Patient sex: M
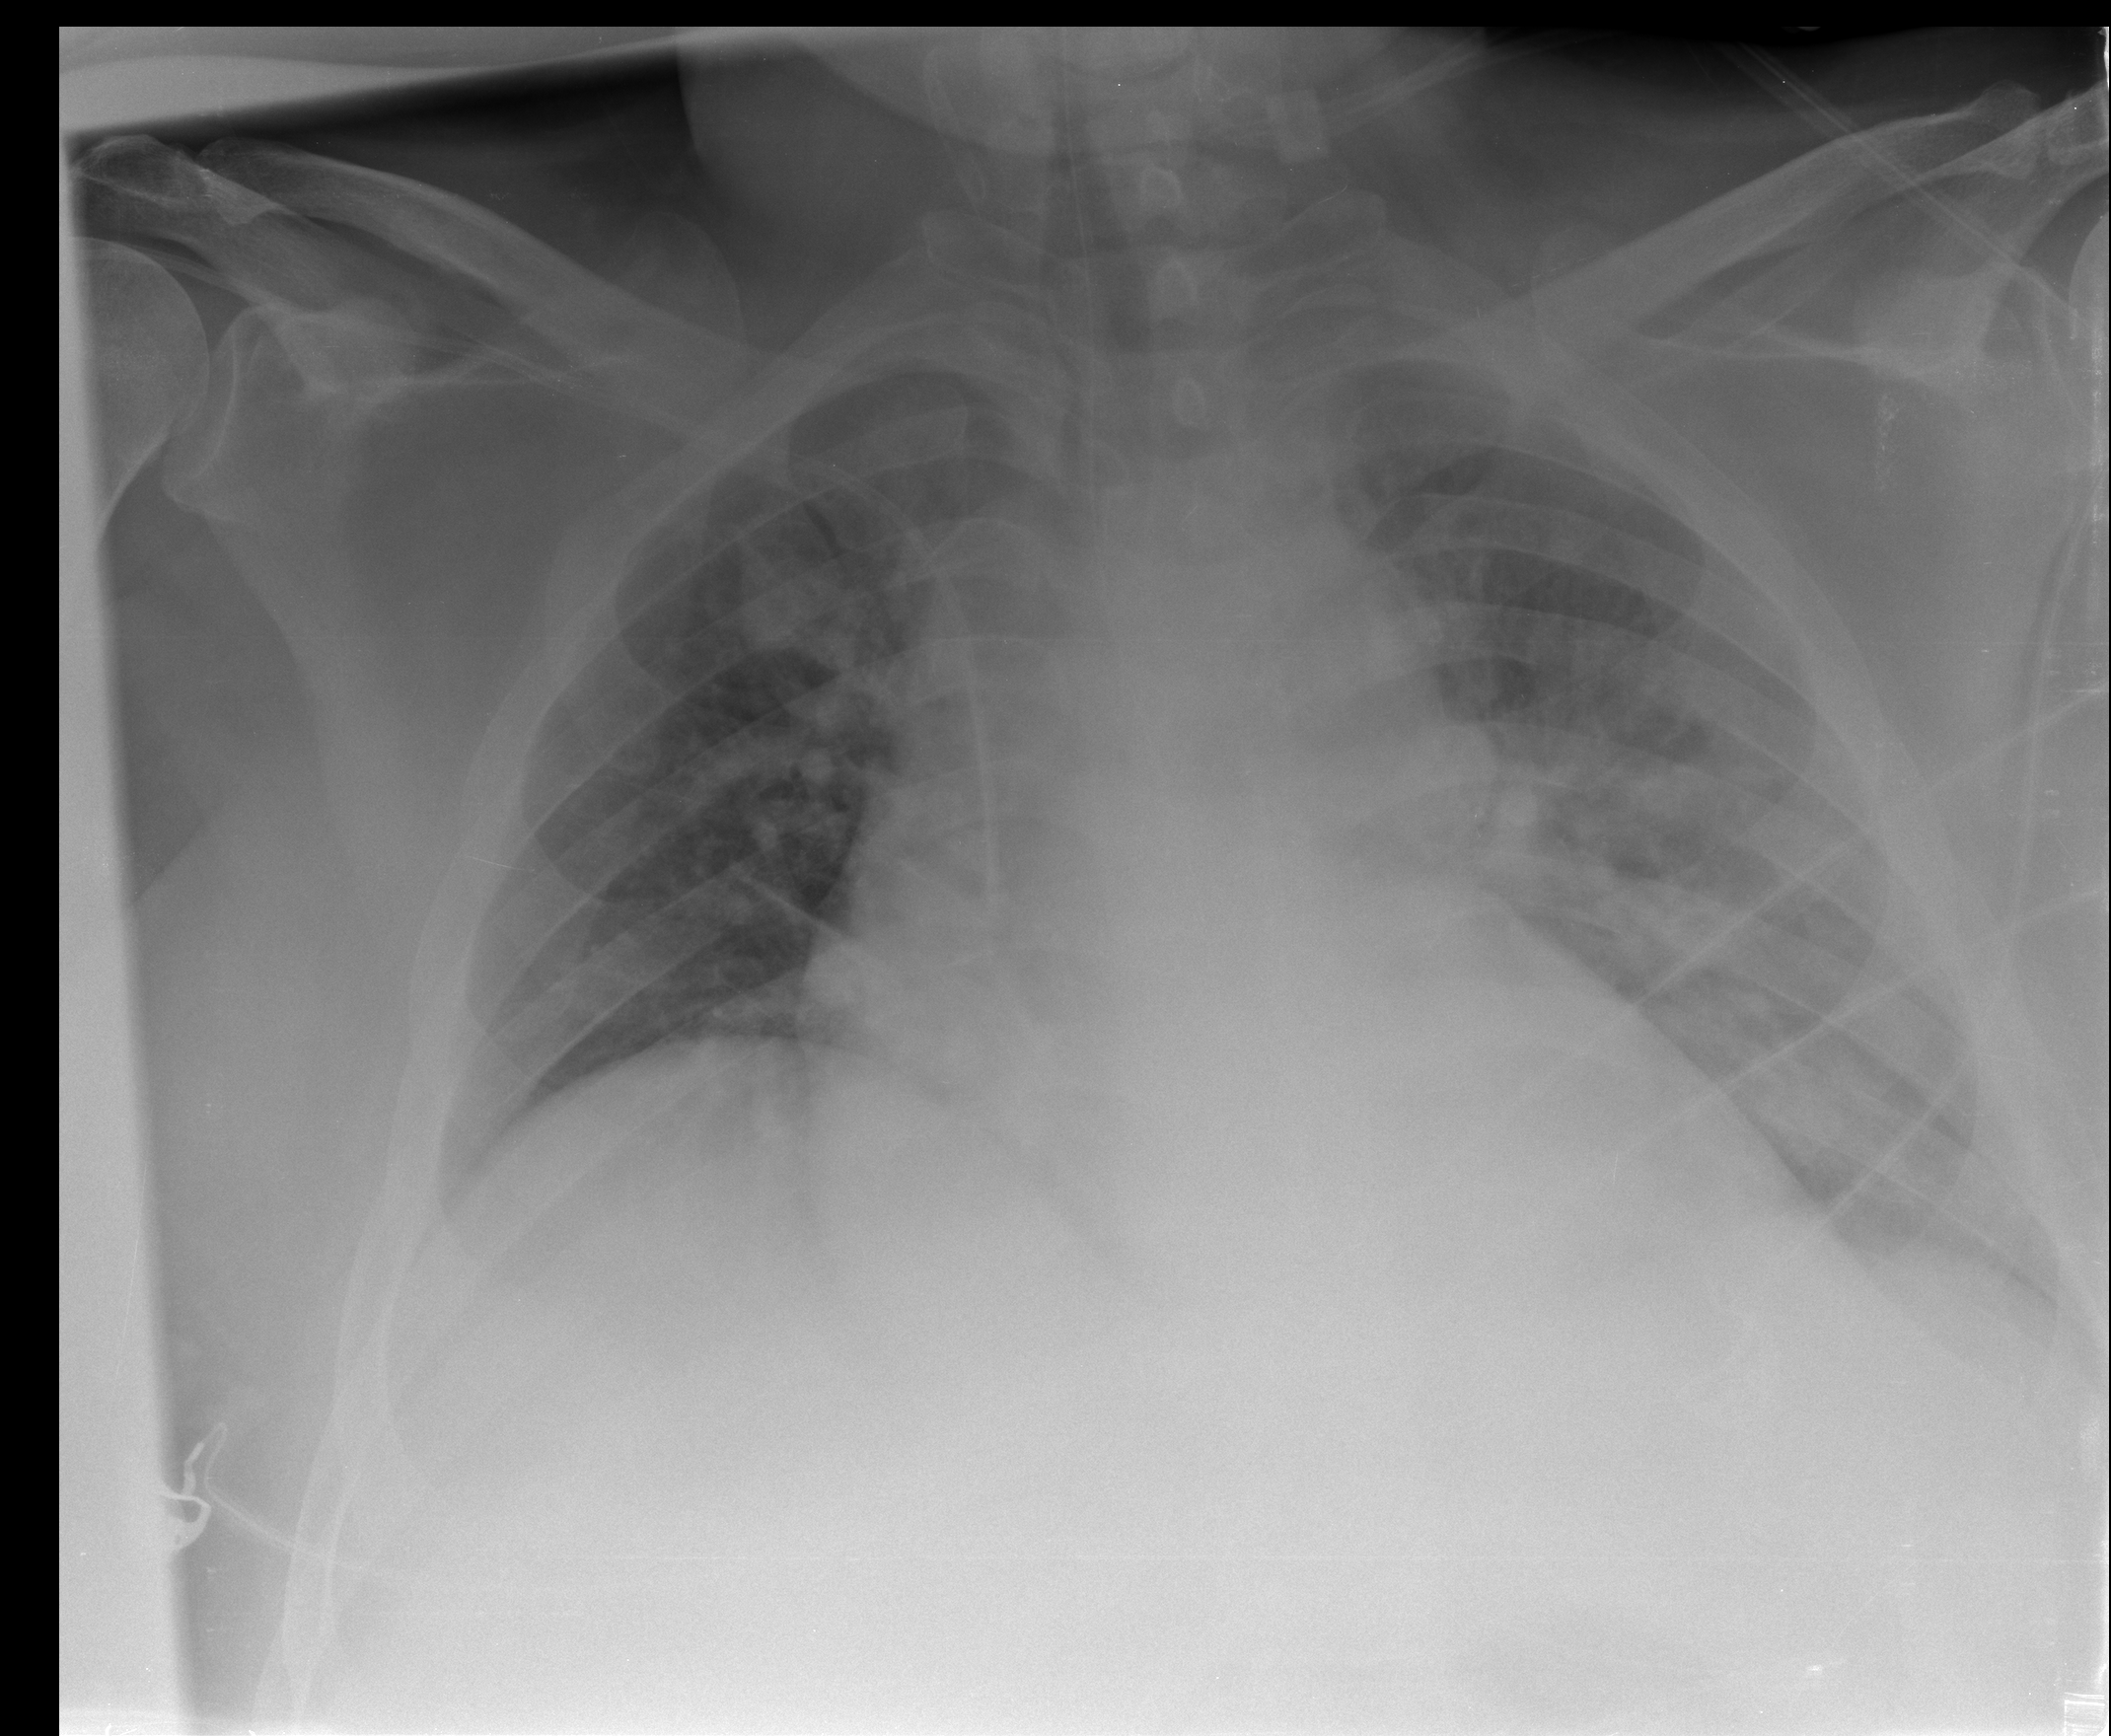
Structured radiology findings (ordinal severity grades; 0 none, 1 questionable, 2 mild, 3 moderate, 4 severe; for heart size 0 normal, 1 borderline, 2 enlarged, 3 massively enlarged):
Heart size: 1
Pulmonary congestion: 2
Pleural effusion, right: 0
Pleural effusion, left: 2
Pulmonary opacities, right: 0
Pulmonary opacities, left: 3
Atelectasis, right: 0
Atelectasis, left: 3